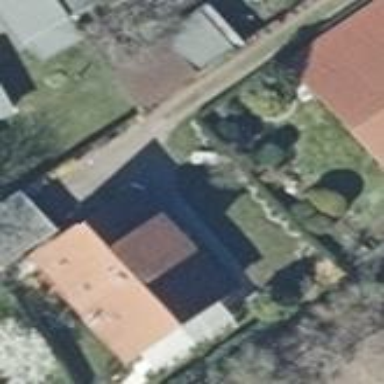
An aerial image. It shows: Simple and straightforward house.